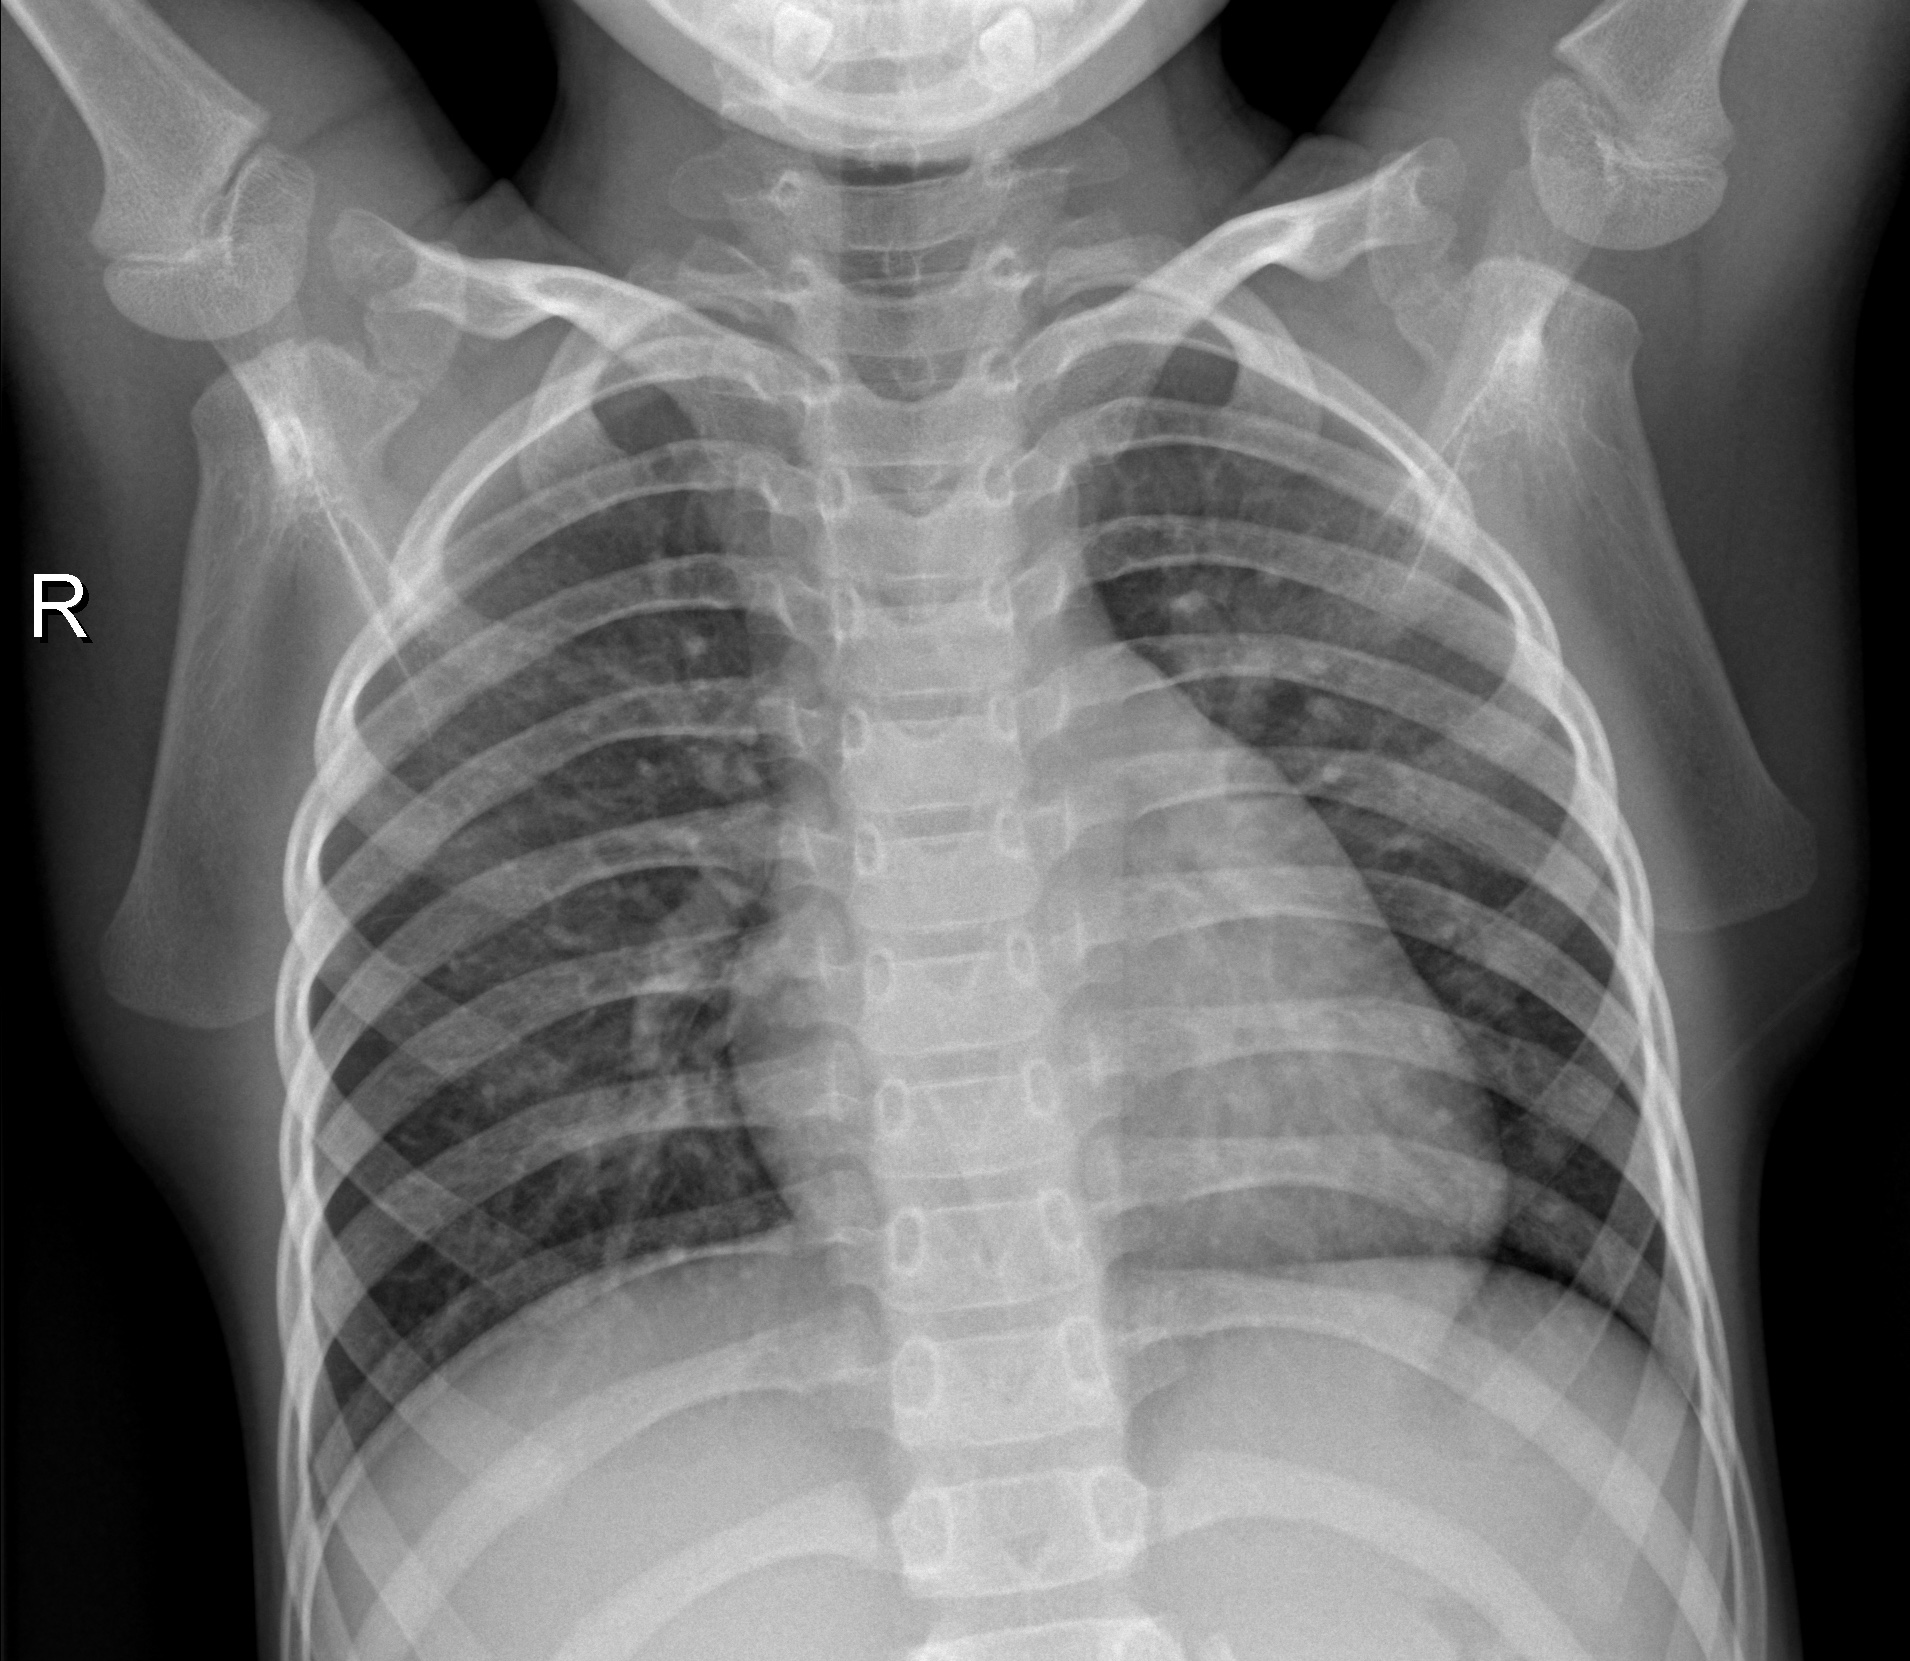
Diagnosis: NORMAL